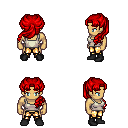
a pixel art fantasy rpg character, male body template, human, tanned skin, white pirate shirt, gold greaves, red princess hairstyle, black shoes, four views (front, back, left, right), 2x2 character sprite sheet, small pixel art, hard edges, no anti-aliasing